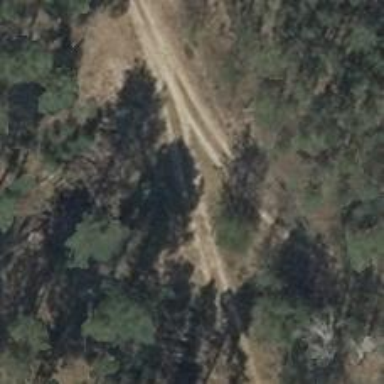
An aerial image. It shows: Gravel track of grade3 type.